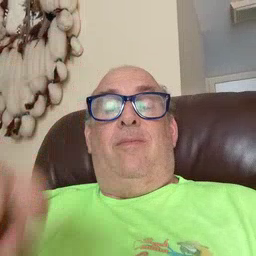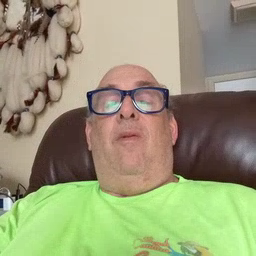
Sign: cow